Question: I've been trying to figure this out for the past week. I am an absolute beginner and have been learning stuff on my own.
So i have this ViewPager that displays fragments that have the same layout: an ImageView at the top, and a TextView at the center.
When I swipe between fragments, the imageviews and textviews get animated together and that's fine.
Please take a look at this illustration:

Think of it like an iOS contacts list where a letter of the alphabet, for example "A", stays put as a header when swiping through names that begin with that letter.
I've made a PageTransformer work for the whole viewpager but when i try to do it between ImageViews, it sort of works but everything gets messed up and eventually crashes.
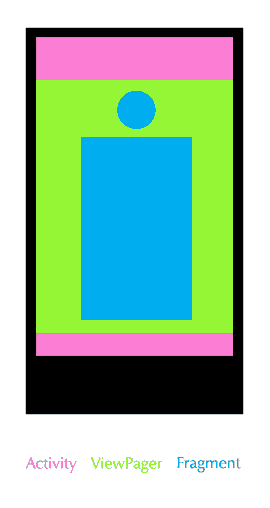
Answer: I just added a viewpager inside a fragment, that is inside another viewpager without adding extra code to the main activity. It worked just the way i wanted it to, albeit unexpectedly. But now my navigation button skips some pages inside the nested viewpager.
Apparently, this feature has been available for quite some time.